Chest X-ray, PA view. Patient: 28 years old, sex F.
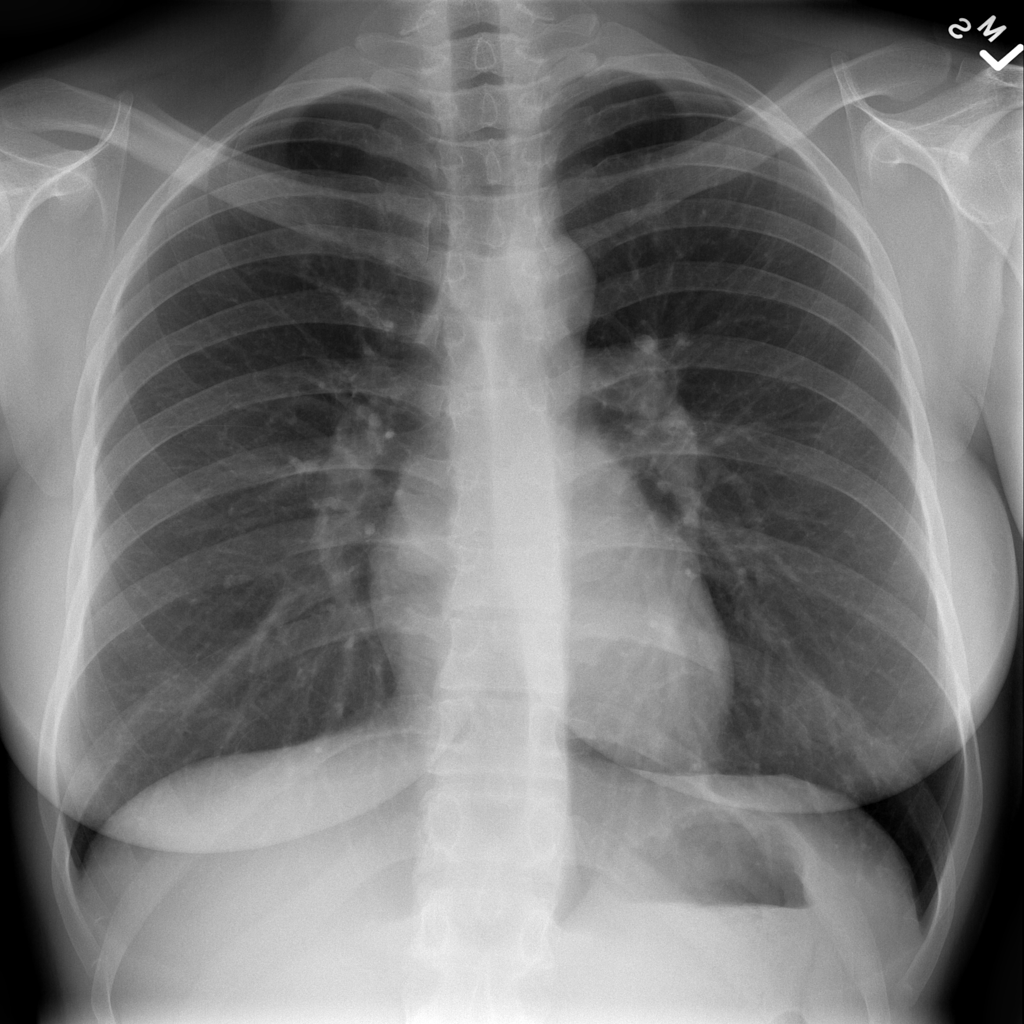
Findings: No Finding